Interaction volume radius: 10 \u00c5
Interaction volume height: 20 \u00c5
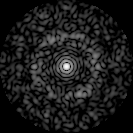
Disorder parameter: 0.8319